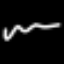
Label: squiggle